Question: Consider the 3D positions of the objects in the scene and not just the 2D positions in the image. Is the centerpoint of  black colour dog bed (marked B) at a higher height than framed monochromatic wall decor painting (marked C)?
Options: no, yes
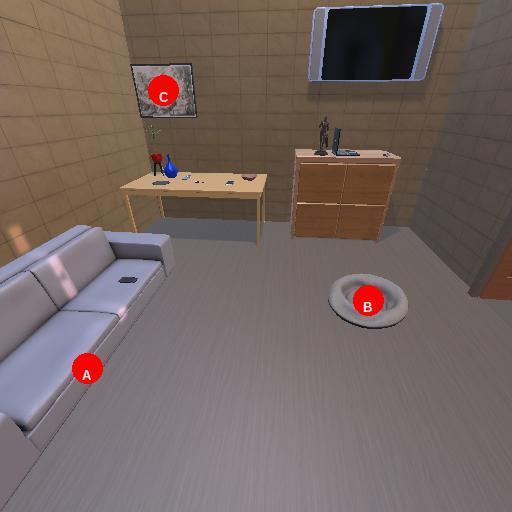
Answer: no